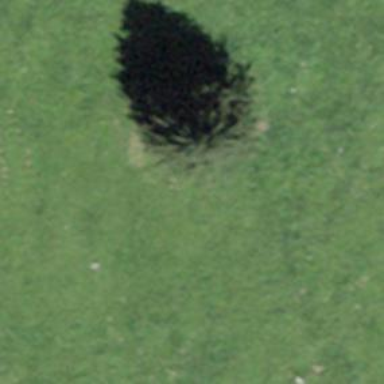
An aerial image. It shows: Needle-leaved tree in its natural environment.